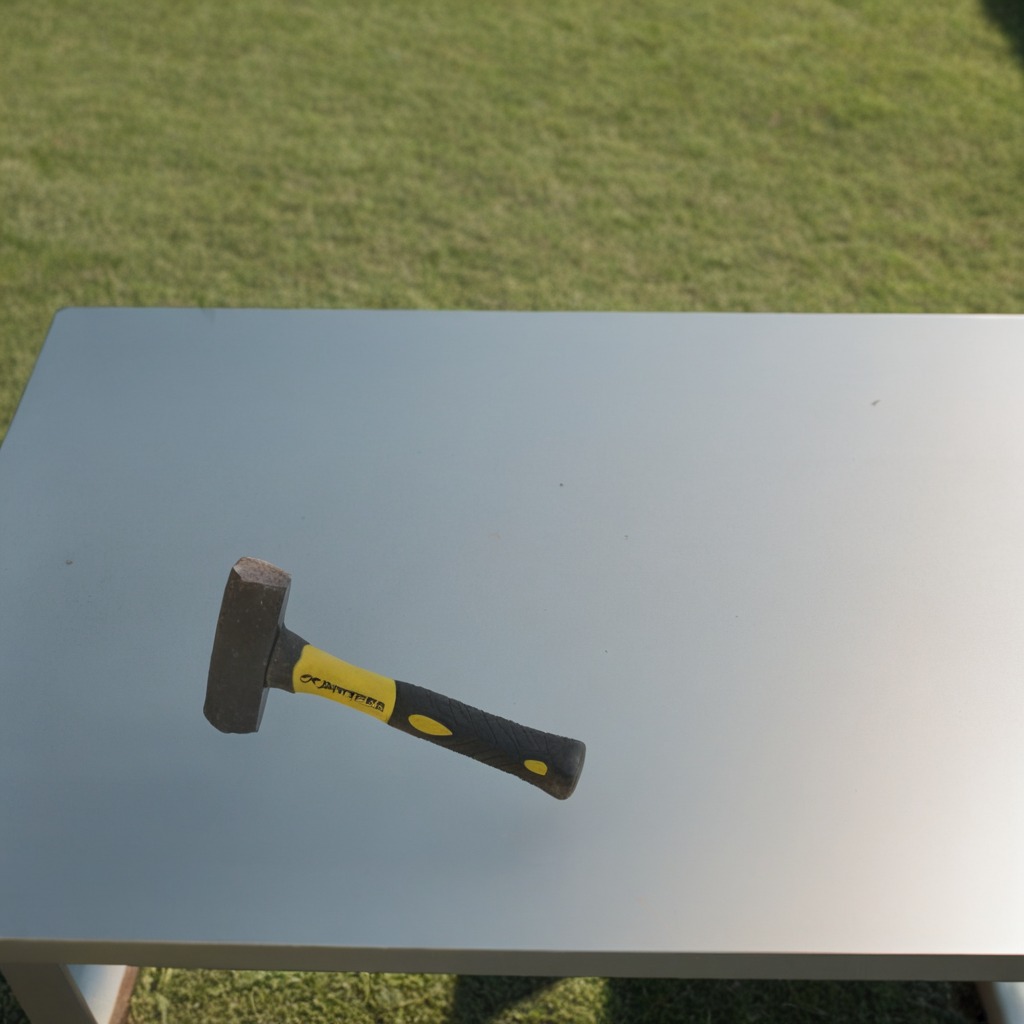
A hammer is lying on a clean utility table in a temporary outdoor tool station.